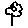
Label: flower